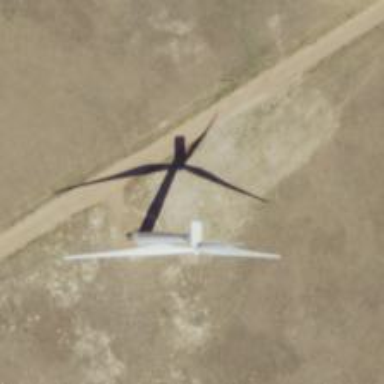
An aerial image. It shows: Wind turbine generator that utilizes wind as its source for generating electricity. It is of the horizontal axis type.